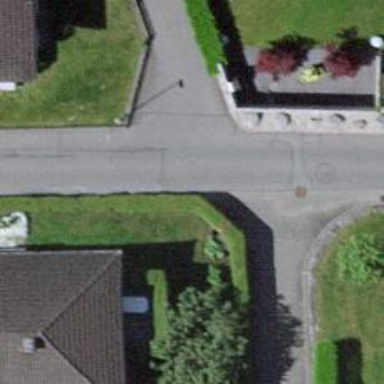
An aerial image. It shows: Hedge acting as barrier.